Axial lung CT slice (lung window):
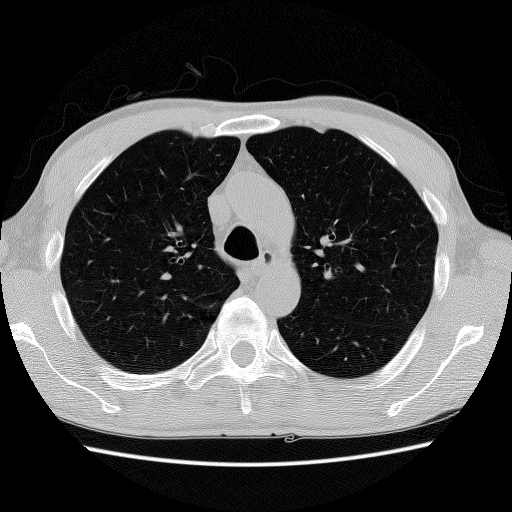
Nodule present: no